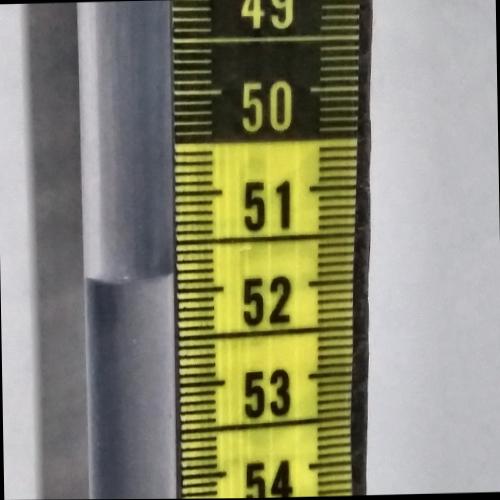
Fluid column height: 51.8 cm